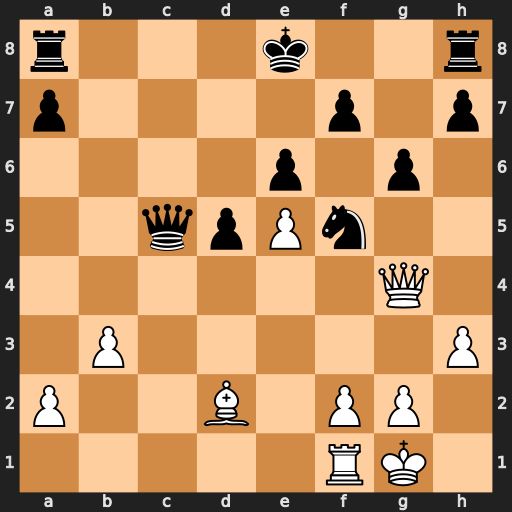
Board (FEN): r3k2r/p4p1p/4p1p1/2qpPn2/6Q1/1P5P/P2B1PP1/5RK1
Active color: w
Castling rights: kq
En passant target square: -
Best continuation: Qa4+ Kf8 Bb4 Qxb4 Qxb4+